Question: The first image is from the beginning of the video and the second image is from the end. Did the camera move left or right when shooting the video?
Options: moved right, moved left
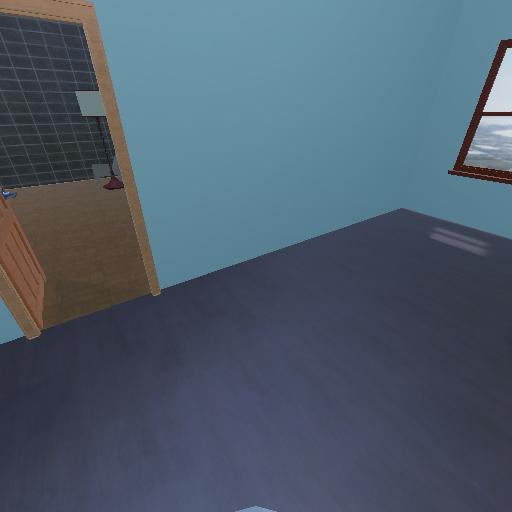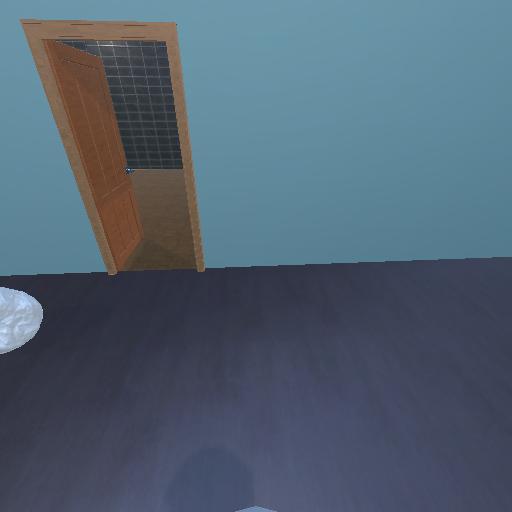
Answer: moved right